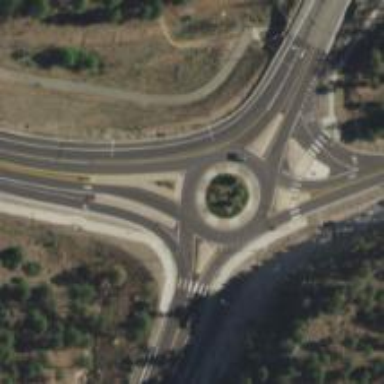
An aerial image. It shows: Roundabout at tertiary road junction.